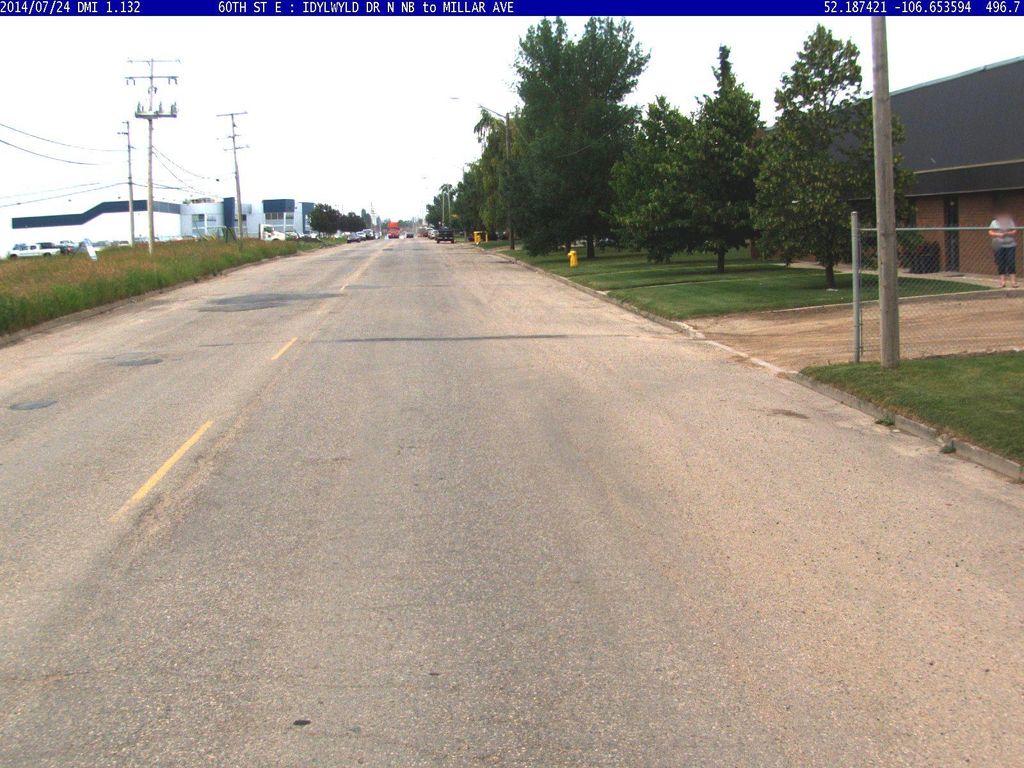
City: saskatoon